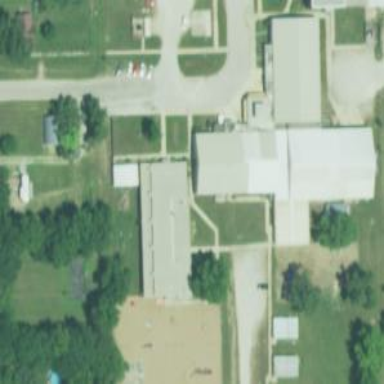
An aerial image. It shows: School.